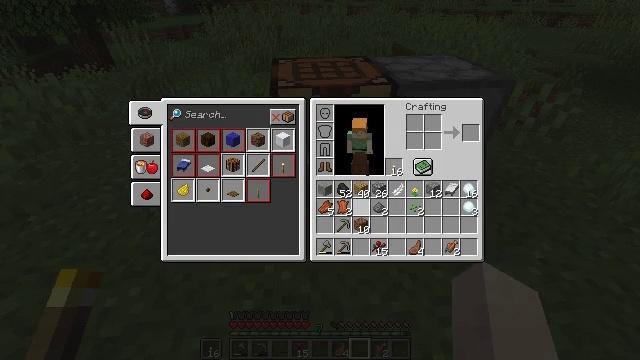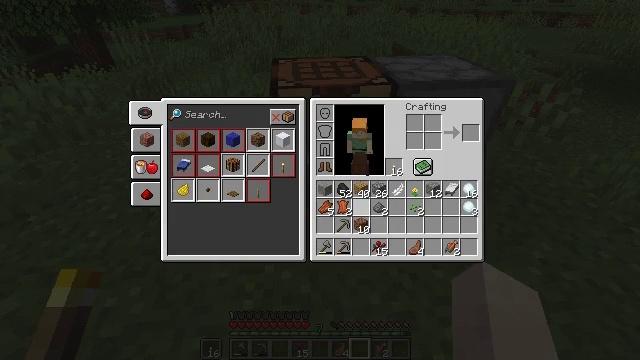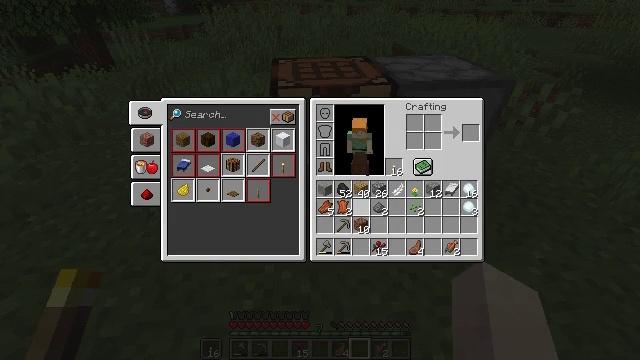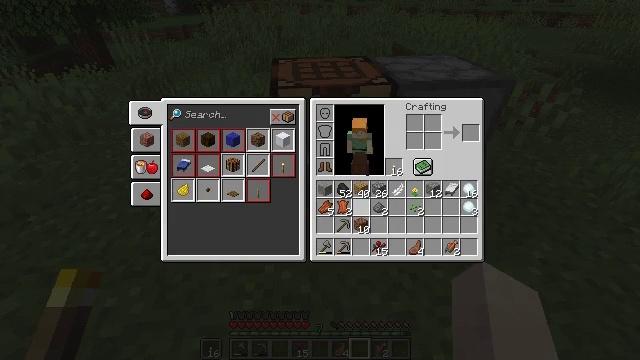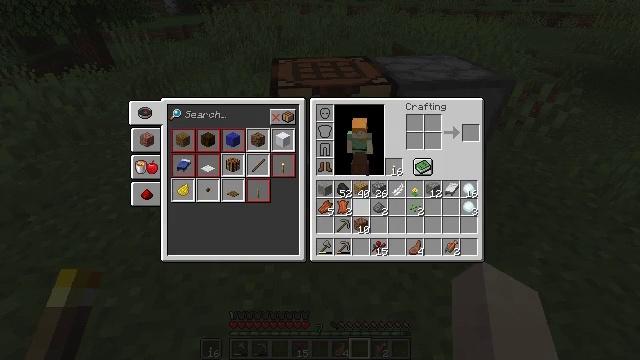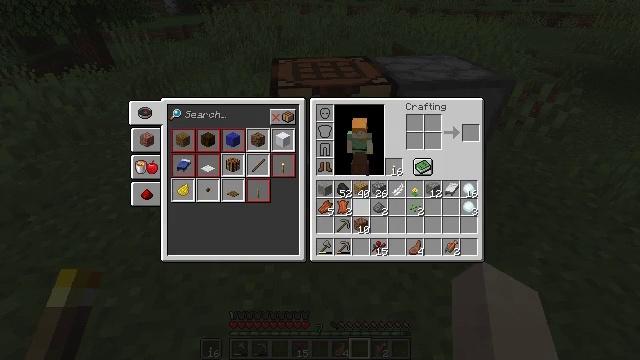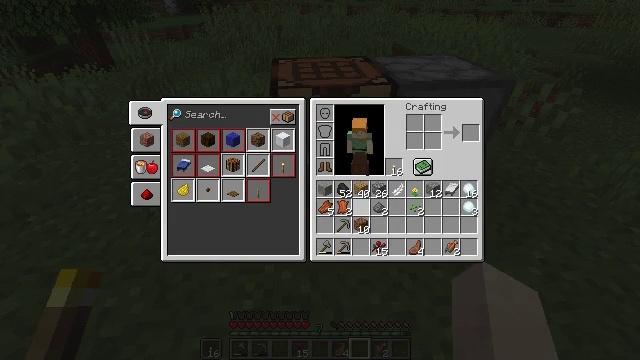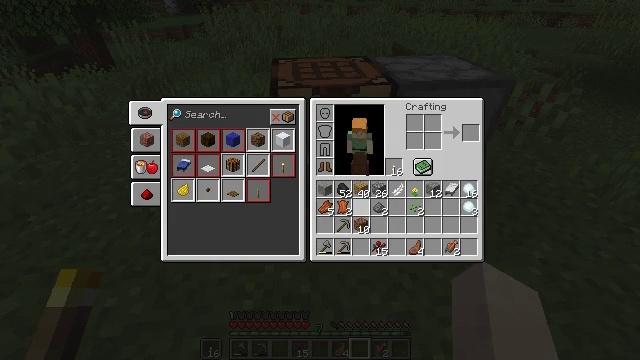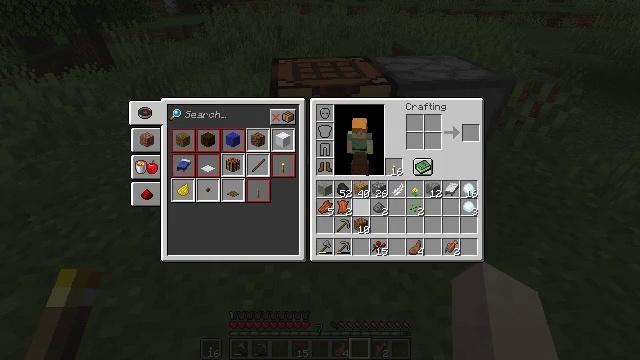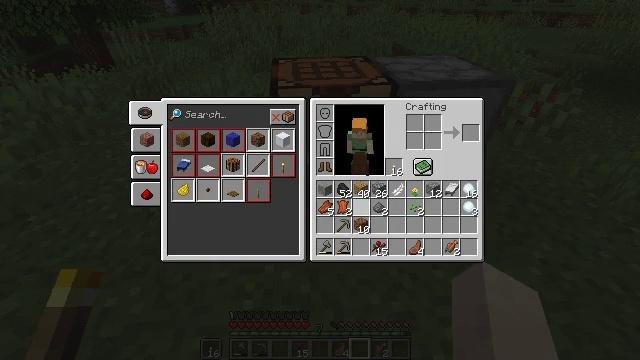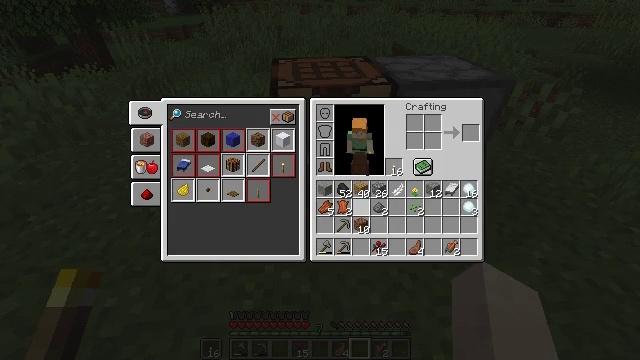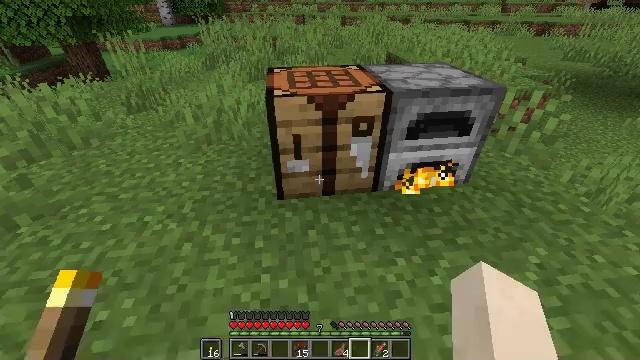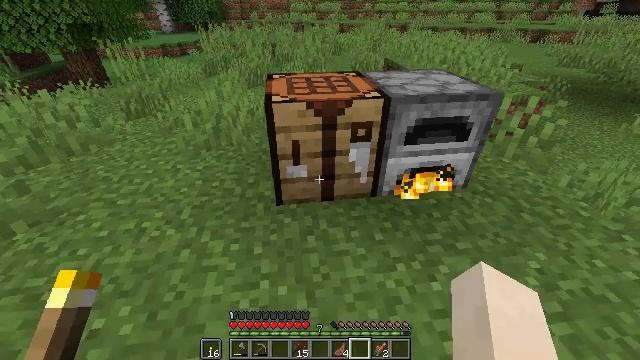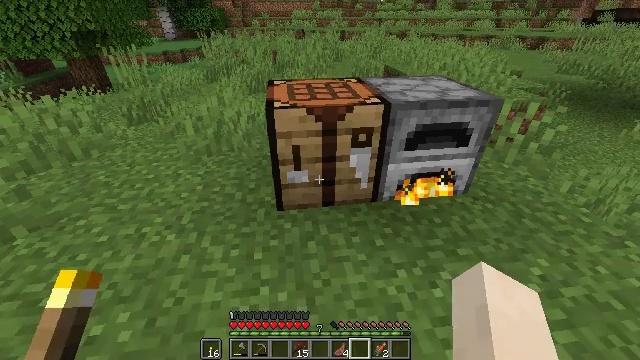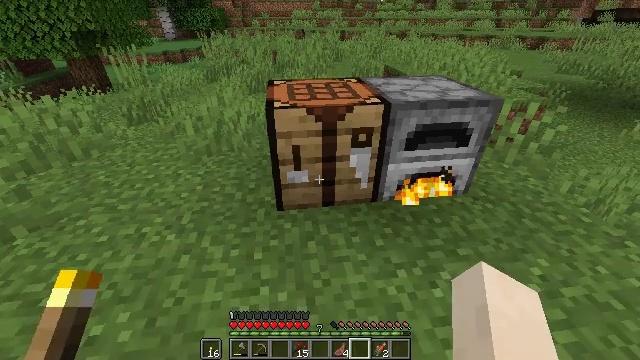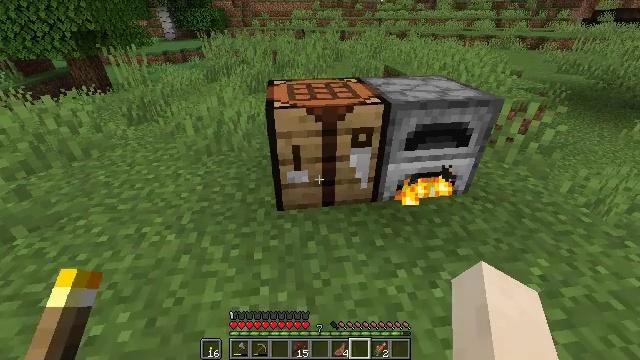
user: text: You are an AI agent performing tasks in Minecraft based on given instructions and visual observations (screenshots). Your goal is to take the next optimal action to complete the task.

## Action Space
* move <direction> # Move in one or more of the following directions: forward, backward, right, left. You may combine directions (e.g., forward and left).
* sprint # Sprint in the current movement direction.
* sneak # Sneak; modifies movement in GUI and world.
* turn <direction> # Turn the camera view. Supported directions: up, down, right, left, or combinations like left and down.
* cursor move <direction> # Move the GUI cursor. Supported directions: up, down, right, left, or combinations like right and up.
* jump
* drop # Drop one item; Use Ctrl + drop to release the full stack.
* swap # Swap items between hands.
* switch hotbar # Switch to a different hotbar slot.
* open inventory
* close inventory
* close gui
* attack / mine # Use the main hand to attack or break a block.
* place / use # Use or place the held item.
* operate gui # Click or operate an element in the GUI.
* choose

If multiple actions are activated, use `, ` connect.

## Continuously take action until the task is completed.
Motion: motion action
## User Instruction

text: Open the furnace and cook beef.
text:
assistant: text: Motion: no_op
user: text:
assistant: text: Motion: no_op
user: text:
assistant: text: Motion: no_op
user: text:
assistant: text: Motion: no_op
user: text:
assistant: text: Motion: no_op
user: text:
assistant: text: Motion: no_op
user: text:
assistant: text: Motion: no_op
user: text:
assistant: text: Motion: no_op
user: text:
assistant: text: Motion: no_op
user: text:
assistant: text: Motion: no_op
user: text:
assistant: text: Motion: cursor move right and up
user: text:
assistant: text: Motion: turn up
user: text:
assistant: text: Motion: turn up
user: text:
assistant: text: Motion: no_op
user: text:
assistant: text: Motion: no_op
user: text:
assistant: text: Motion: no_op
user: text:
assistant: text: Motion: turn up
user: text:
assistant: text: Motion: move forward, turn right
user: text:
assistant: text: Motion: move forward, turn right and up
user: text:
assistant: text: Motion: move forward, turn right and up
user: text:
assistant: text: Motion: move forward, turn right and up
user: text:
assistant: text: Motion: move forward, turn right and up
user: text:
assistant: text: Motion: move right, turn right and up
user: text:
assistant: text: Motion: move forward and move right, turn right and up
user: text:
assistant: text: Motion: move forward and move right, turn up
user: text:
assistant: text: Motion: move forward and move right
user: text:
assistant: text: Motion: move forward
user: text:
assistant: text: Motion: no_op
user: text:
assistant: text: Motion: no_op
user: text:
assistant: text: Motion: no_op